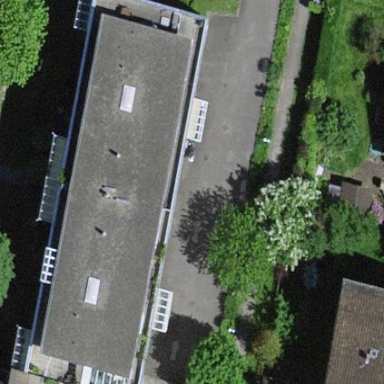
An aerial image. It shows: Image showing building with apartments.